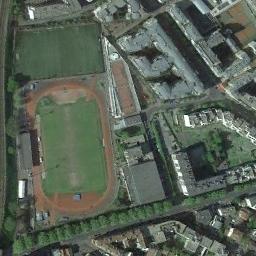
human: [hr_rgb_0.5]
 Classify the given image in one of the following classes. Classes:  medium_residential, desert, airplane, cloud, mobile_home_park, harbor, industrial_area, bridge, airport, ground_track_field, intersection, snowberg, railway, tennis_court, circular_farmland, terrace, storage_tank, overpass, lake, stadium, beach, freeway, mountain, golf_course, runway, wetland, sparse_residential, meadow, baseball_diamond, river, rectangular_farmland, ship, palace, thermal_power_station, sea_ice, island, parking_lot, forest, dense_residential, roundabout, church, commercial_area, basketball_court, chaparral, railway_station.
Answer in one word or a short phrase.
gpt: ground_track_field